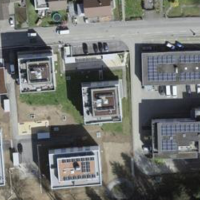
EUNIS habitat code: 54
Species observed at this site:
Tanacetum vulgare